Question: I've taken a screenshot of the compiler inconsistencies that I have been getting when creating new ViewControllers in my current project.
In this example, the debugger shows a different value for my variables 'kim', 'fakekim', and 'blah' from my log output (which shows the correct values). The debugger consistently shows the instance variable obtaining the current instance variable's value ('fakekim' is assigned the value that 'kim' is supposed to have).
The issue seems to be project-specific. I've been able to reproduce the issue by importing my project on another Mac. However, if I create a new project, the debugger works fine. Was hoping to figure out the issue to prevent this from happening in the future.
Thanks for your help, StackOverflow community!
Edit: Larger screenshot image: <URL>

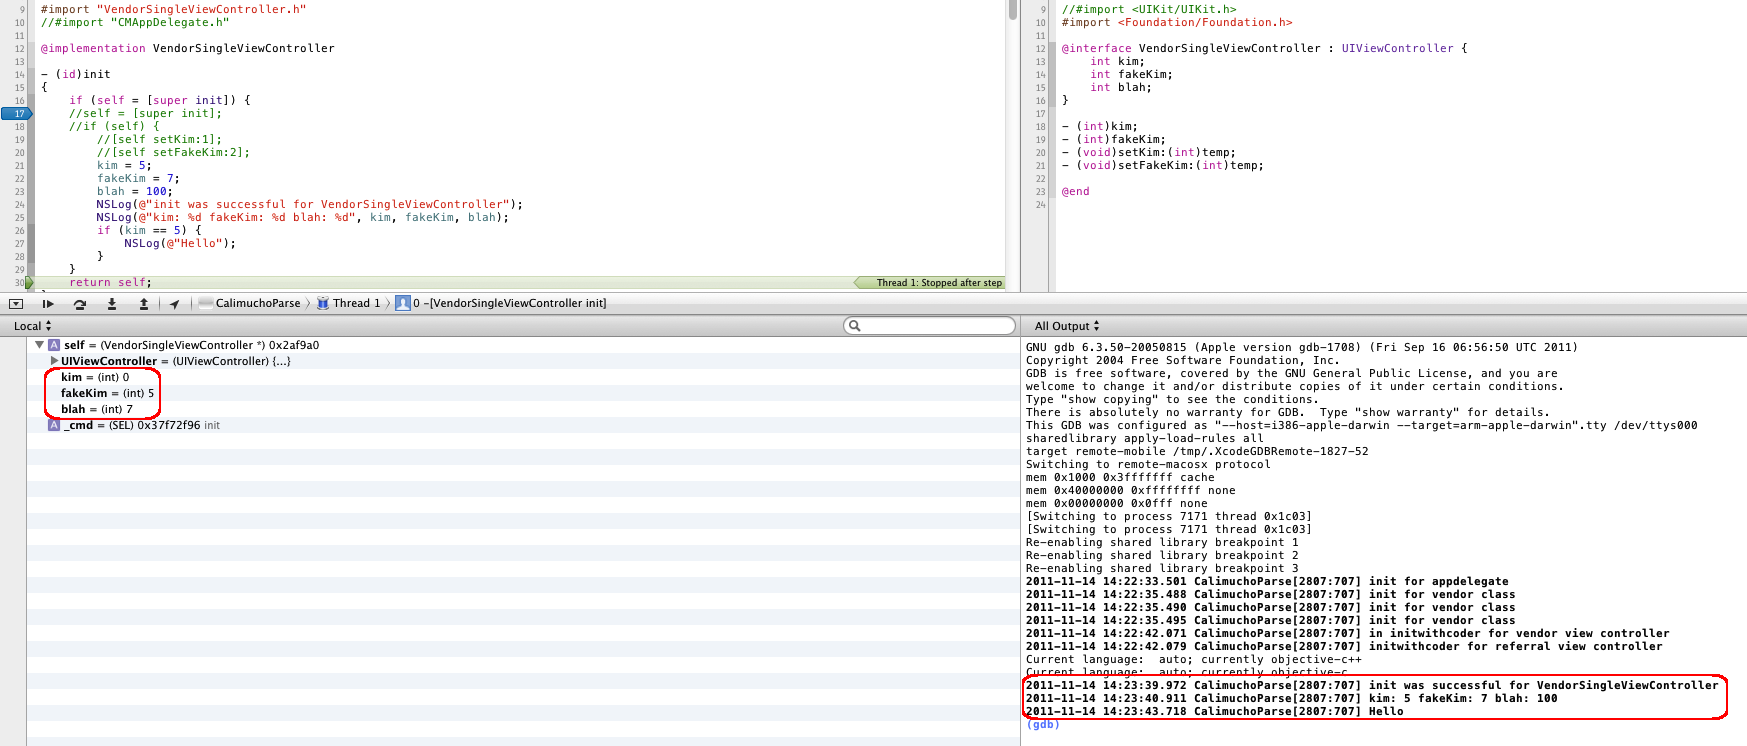
Answer: This was a (very annoying) bug with LLDB in Xcode 4.3. It has been fixed in 4.3.2.